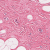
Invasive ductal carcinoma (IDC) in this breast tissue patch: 0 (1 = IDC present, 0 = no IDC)